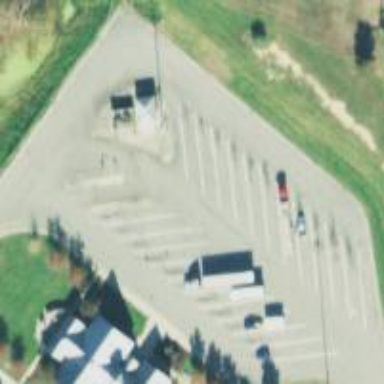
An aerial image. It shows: Designated parking area for tourist buses with designated surface.